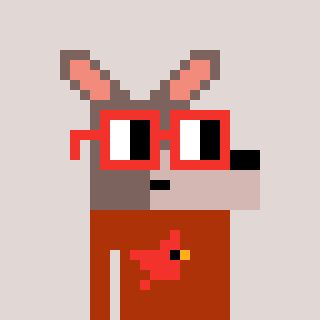
a pixel art character with square red glasses, a kangaroo-shaped head and a hotbrown-colored body on a warm background